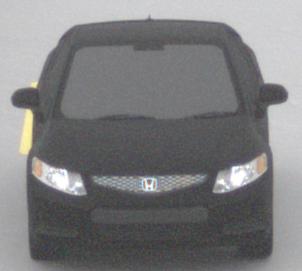
Make: Honda
Model: Civic Limousine 1.8
Detailed model: Civic (IX) Limousine
Model produced from: 2014/05
Model produced until: 2017/06
Doors: 4
Color: black
Road condition: dry road
Daytime: morning or afternoon
Contrast: low contrast